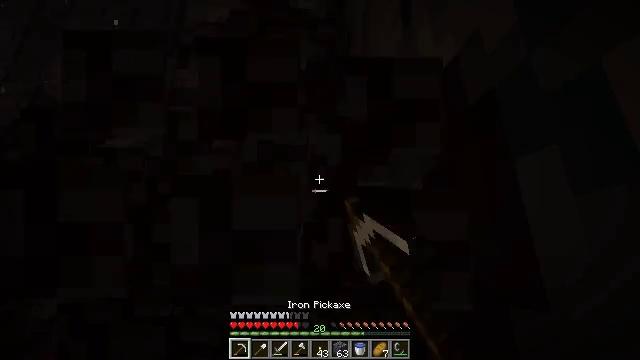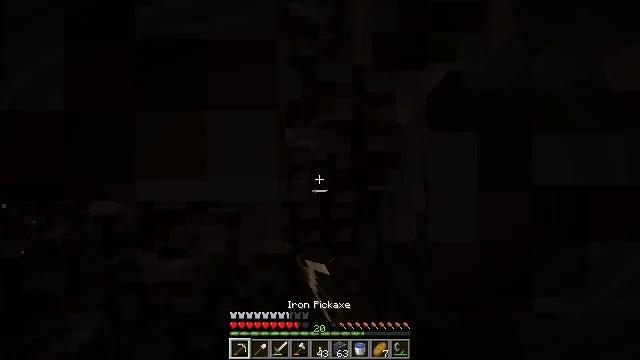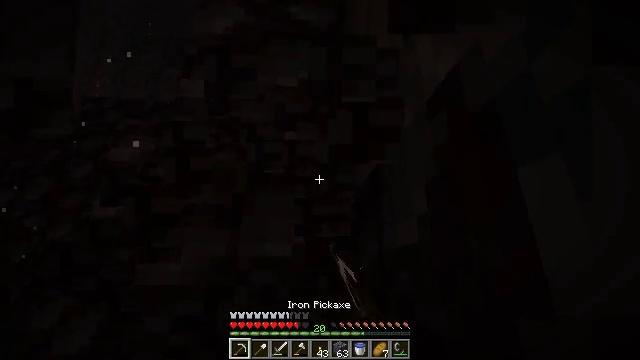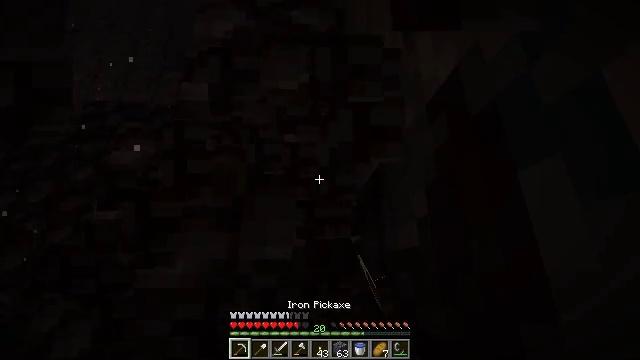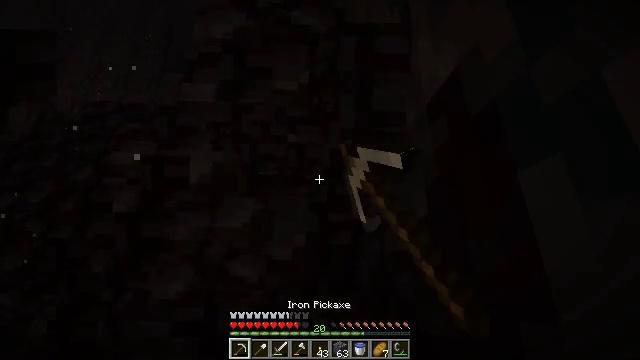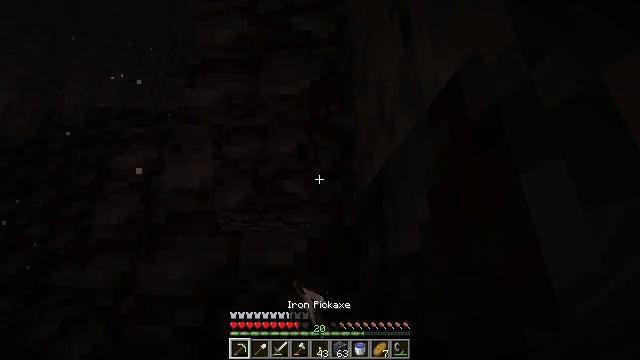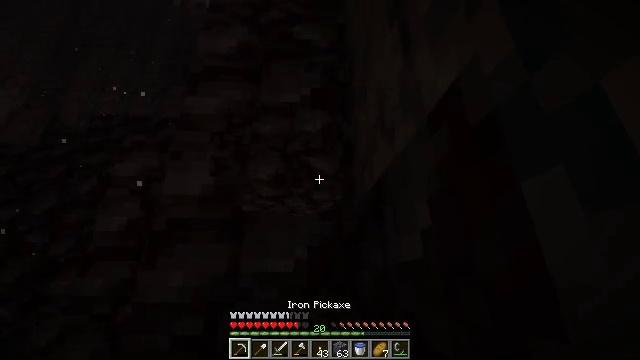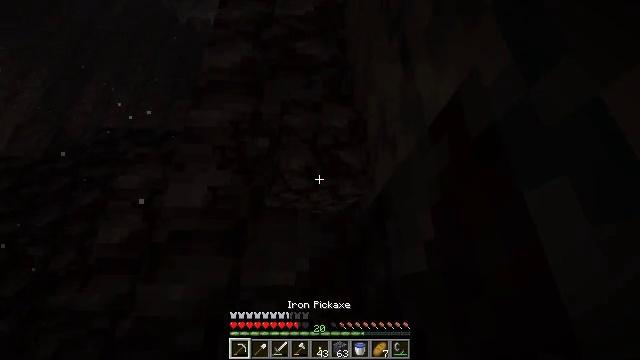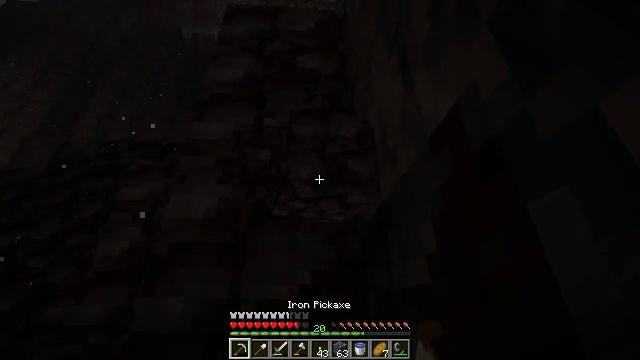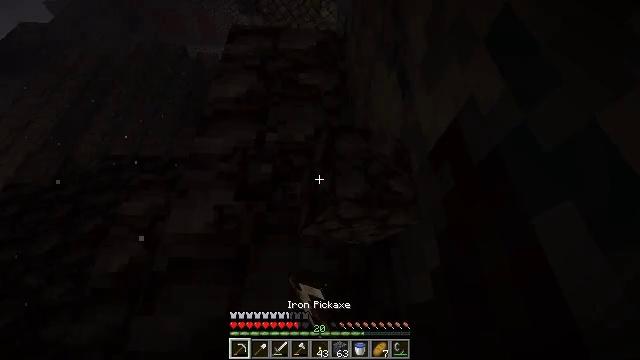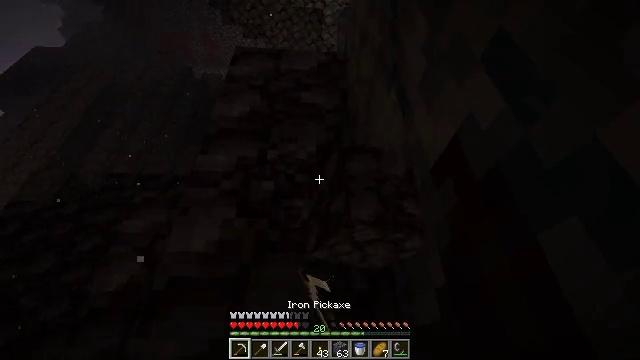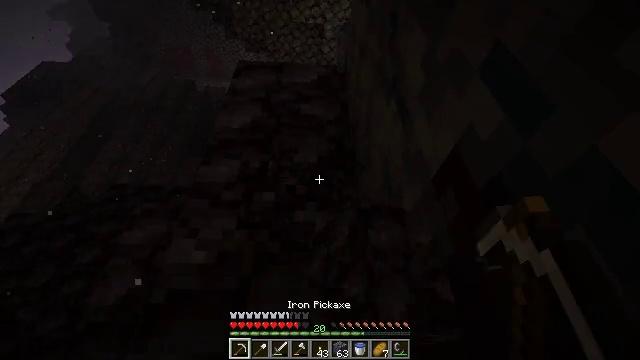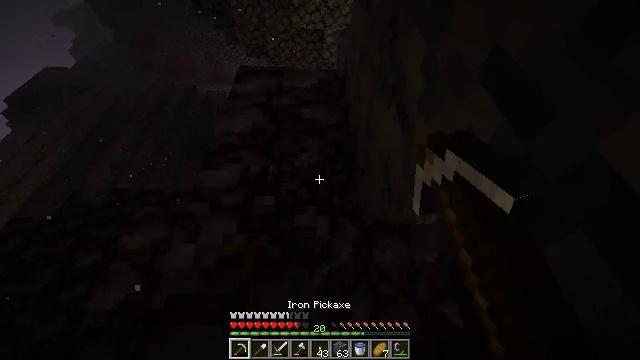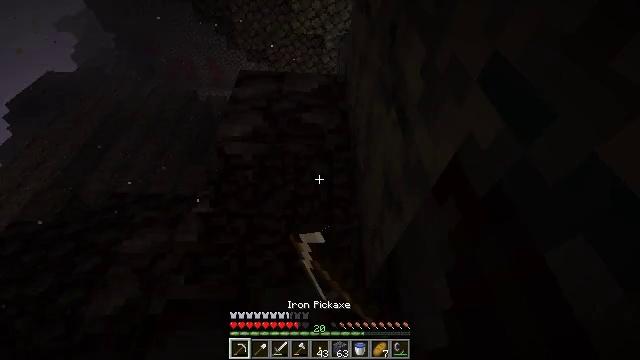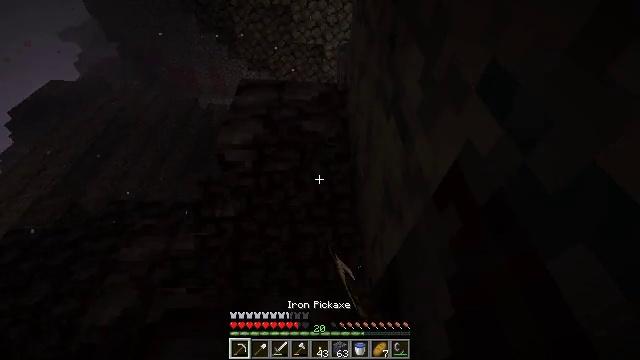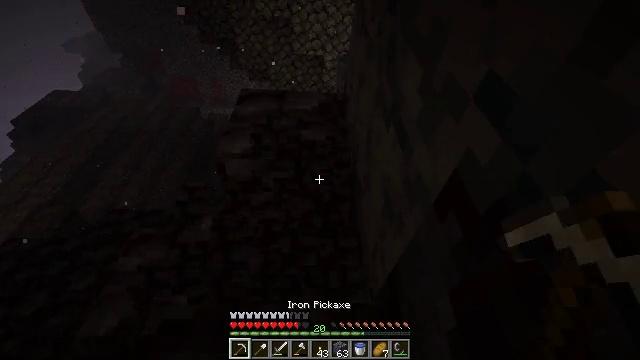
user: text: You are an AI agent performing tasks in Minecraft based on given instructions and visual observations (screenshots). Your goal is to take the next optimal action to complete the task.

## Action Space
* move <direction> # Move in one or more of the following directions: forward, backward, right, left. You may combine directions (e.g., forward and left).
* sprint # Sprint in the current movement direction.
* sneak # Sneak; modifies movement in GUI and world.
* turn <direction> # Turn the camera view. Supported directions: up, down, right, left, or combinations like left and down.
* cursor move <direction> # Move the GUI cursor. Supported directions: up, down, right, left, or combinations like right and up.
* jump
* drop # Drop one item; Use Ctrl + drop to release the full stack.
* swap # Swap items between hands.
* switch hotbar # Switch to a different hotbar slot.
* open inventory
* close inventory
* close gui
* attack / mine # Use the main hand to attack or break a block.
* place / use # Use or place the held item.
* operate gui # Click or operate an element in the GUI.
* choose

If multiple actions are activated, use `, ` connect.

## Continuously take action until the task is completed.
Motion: motion action
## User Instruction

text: Gather blackstone for crafting.
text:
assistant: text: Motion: turn up, attack / mine
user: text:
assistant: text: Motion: attack / mine
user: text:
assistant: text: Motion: attack / mine
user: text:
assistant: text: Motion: attack / mine
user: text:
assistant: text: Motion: attack / mine
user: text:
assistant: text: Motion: turn up, attack / mine
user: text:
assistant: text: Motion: turn up, attack / mine
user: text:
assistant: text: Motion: turn up, attack / mine
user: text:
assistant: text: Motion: turn up, attack / mine
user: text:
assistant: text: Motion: turn up, attack / mine
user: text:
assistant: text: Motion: turn up, attack / mine
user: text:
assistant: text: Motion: attack / mine
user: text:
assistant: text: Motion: attack / mine
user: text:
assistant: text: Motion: turn up, attack / mine
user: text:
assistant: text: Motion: turn up, attack / mine
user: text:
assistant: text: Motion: turn up, attack / mine
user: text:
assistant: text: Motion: attack / mine
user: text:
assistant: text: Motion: attack / mine
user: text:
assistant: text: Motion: attack / mine
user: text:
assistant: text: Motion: attack / mine
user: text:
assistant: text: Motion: attack / mine
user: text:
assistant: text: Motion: attack / mine
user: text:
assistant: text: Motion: move forward, attack / mine
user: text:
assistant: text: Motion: move forward, turn down, attack / mine, jump
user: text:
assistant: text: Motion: move forward, turn down, attack / mine, jump
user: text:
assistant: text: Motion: move forward, turn down, attack / mine, jump
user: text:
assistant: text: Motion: move forward, turn down, attack / mine, jump
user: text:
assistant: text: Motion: move forward, attack / mine, jump
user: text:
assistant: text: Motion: move forward, attack / mine
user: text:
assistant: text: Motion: move forward, attack / mine